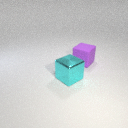
large cyan metal cube to the left of large purple rubber cube